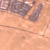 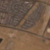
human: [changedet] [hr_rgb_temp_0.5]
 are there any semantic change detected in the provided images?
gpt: The subdivision on the top of this area was extended.